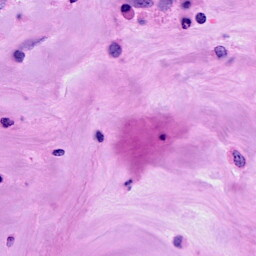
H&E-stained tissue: Breast